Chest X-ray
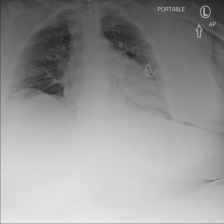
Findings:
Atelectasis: negative
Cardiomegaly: negative
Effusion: negative
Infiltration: negative
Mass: negative
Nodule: negative
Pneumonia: negative
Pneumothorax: negative
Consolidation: negative
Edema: negative
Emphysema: negative
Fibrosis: negative
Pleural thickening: negative
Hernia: negative